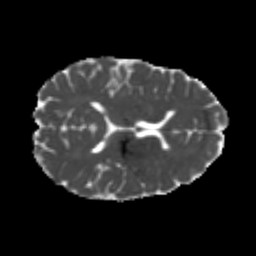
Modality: MD
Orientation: axial
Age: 20
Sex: female
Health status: healthy
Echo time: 0.074 s